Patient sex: M
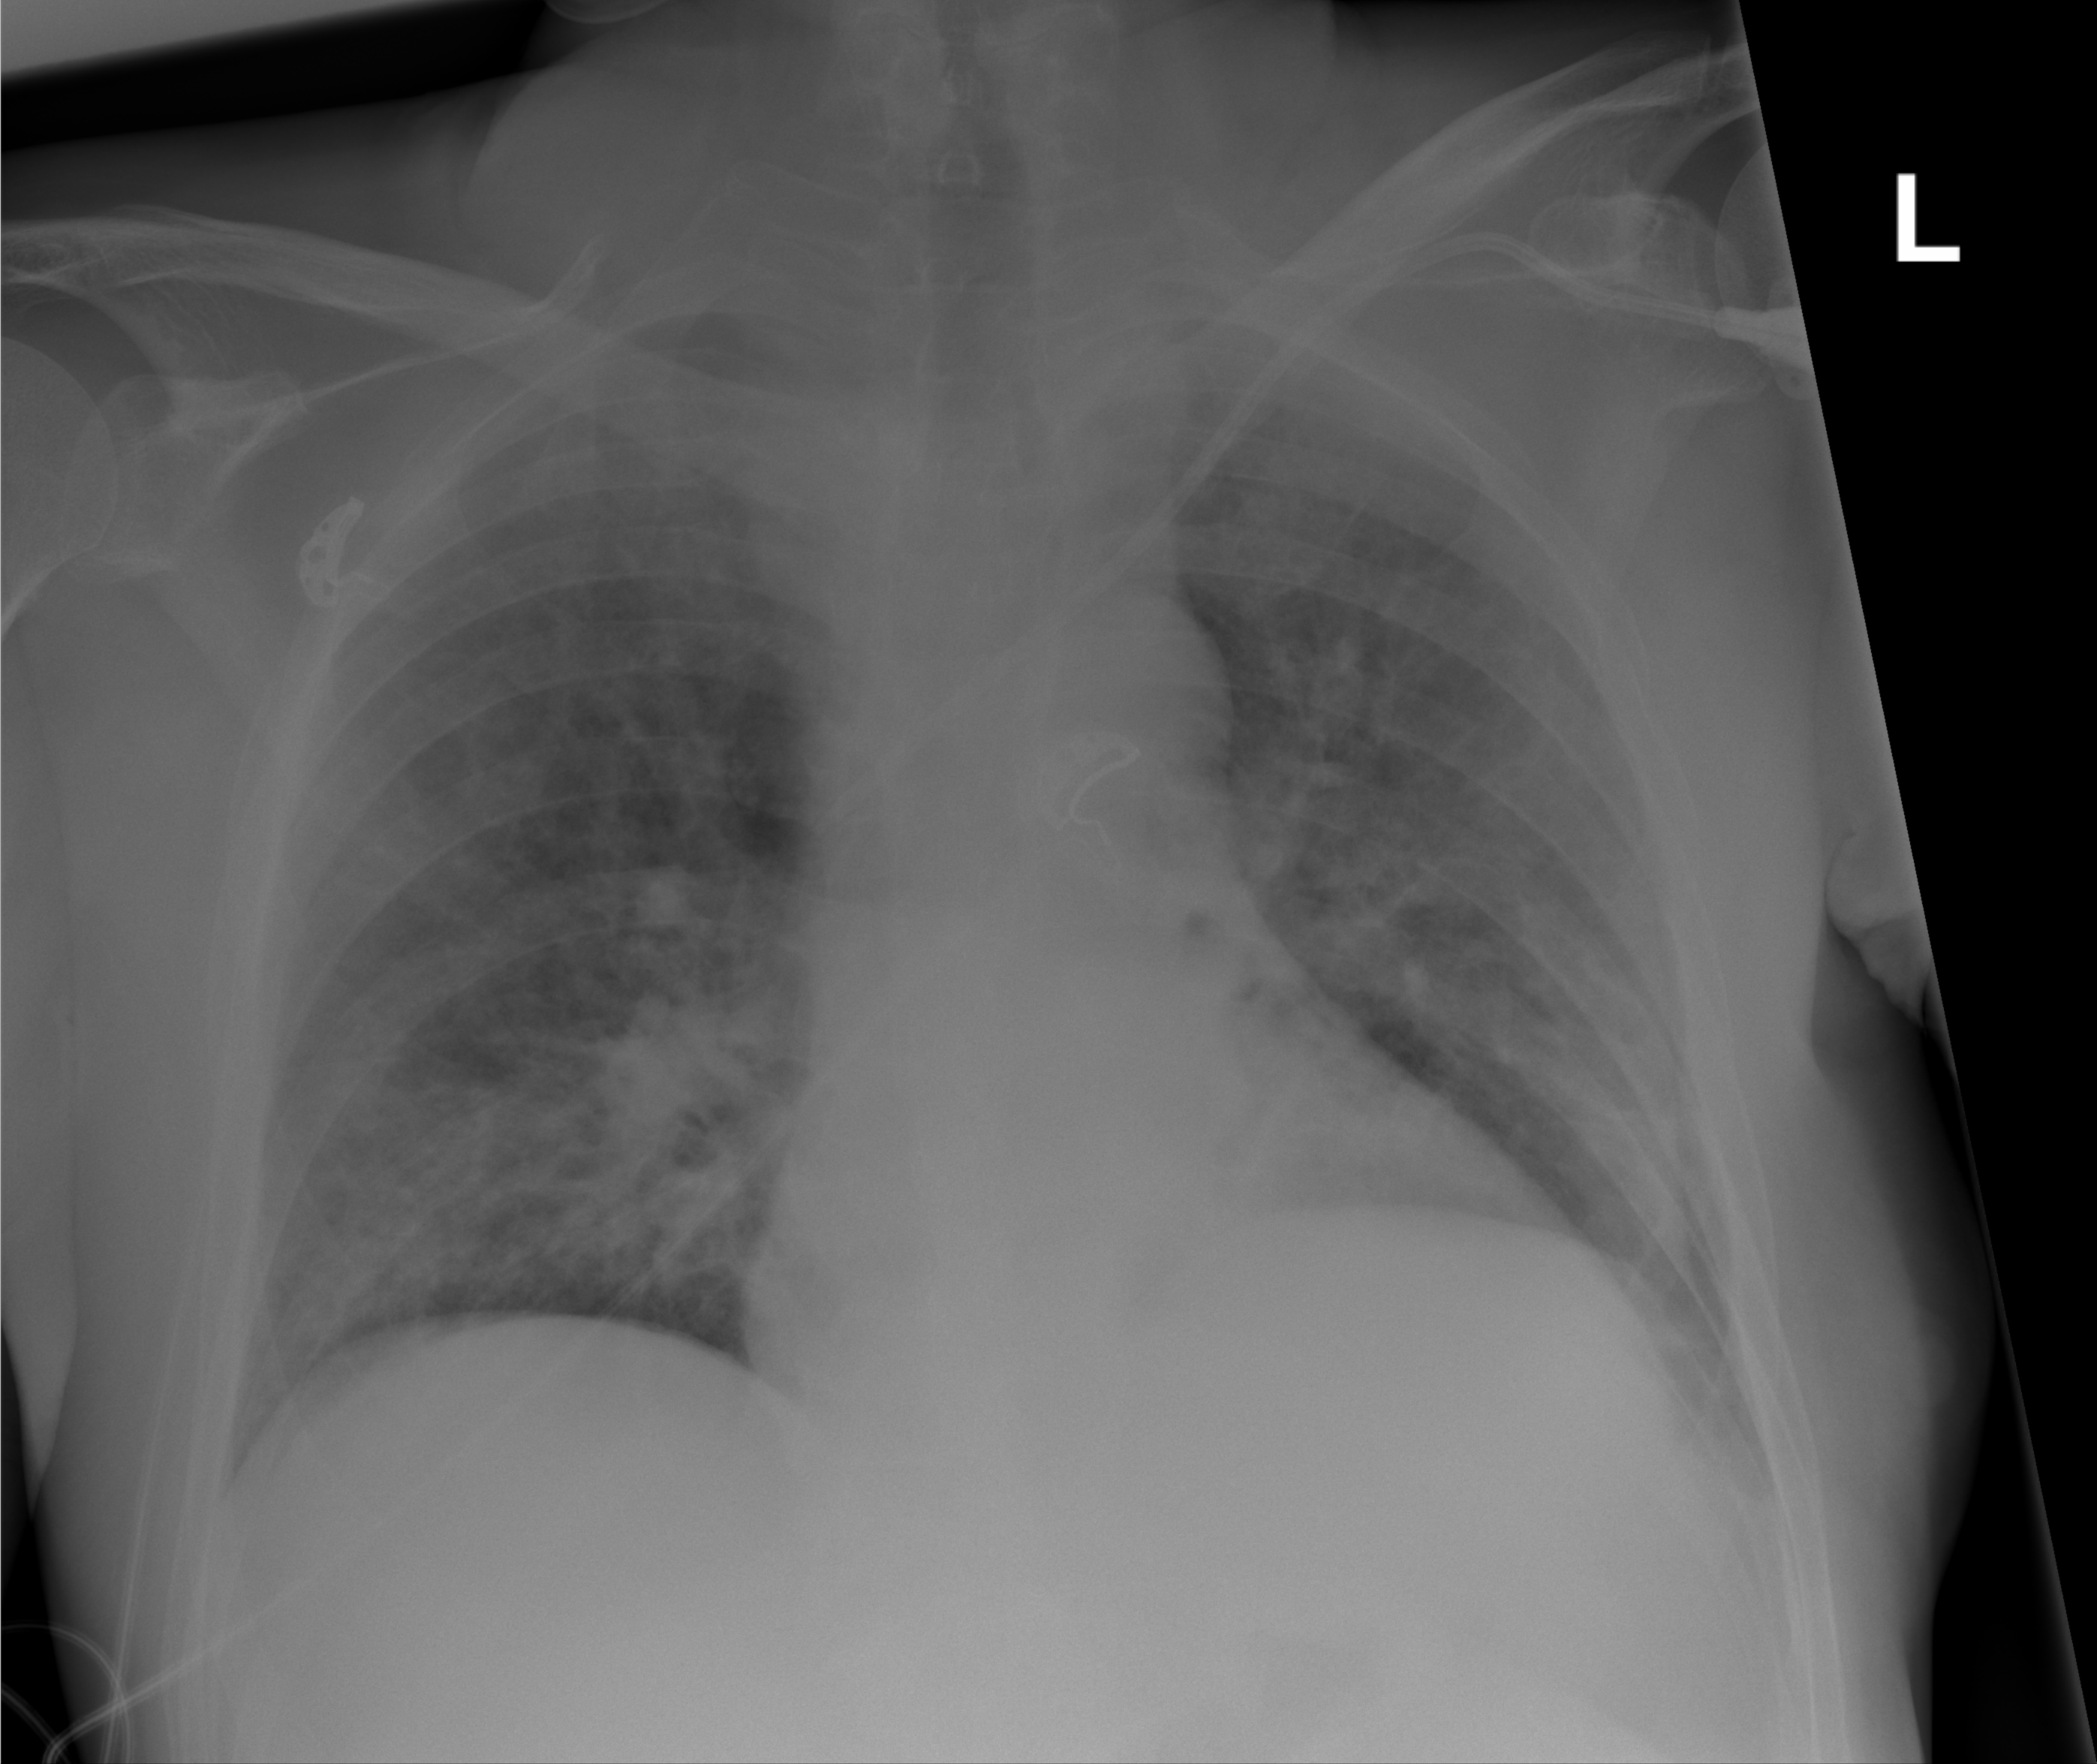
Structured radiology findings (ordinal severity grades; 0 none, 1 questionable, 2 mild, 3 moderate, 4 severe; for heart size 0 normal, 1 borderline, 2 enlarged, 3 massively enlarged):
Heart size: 0
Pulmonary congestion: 1
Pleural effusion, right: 0
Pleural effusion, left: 0
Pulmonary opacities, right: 3
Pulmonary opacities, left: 2
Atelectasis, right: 2
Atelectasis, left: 2